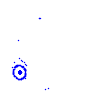
Particle: proton